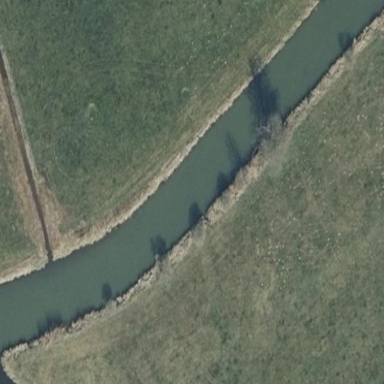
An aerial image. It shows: Reedbed in wetland area.